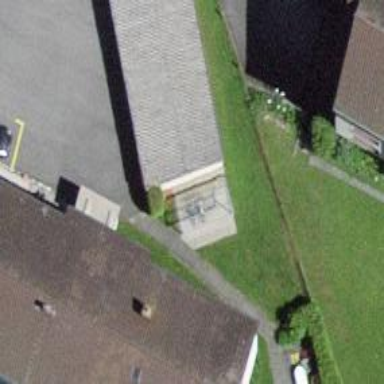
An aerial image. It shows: Garage.